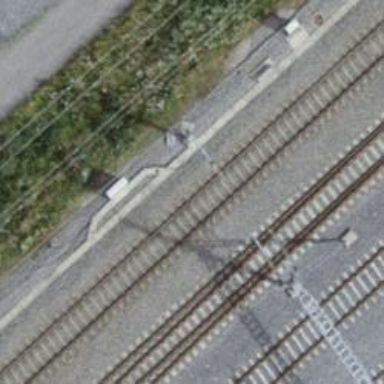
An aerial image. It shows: Railway track with contact line for electrification.